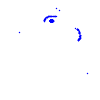
Particle: kaon